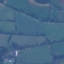
Land use / land cover: Pasture